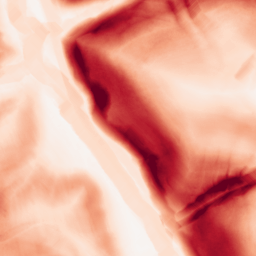
Category: morphological
Decomposition family: morphological_gradient
Decomposition parameters: size: 10
shape: diamond
Upsampling method: cubic_mitchell
Upsampling parameters: scale: 4
Upsampling scale: 4